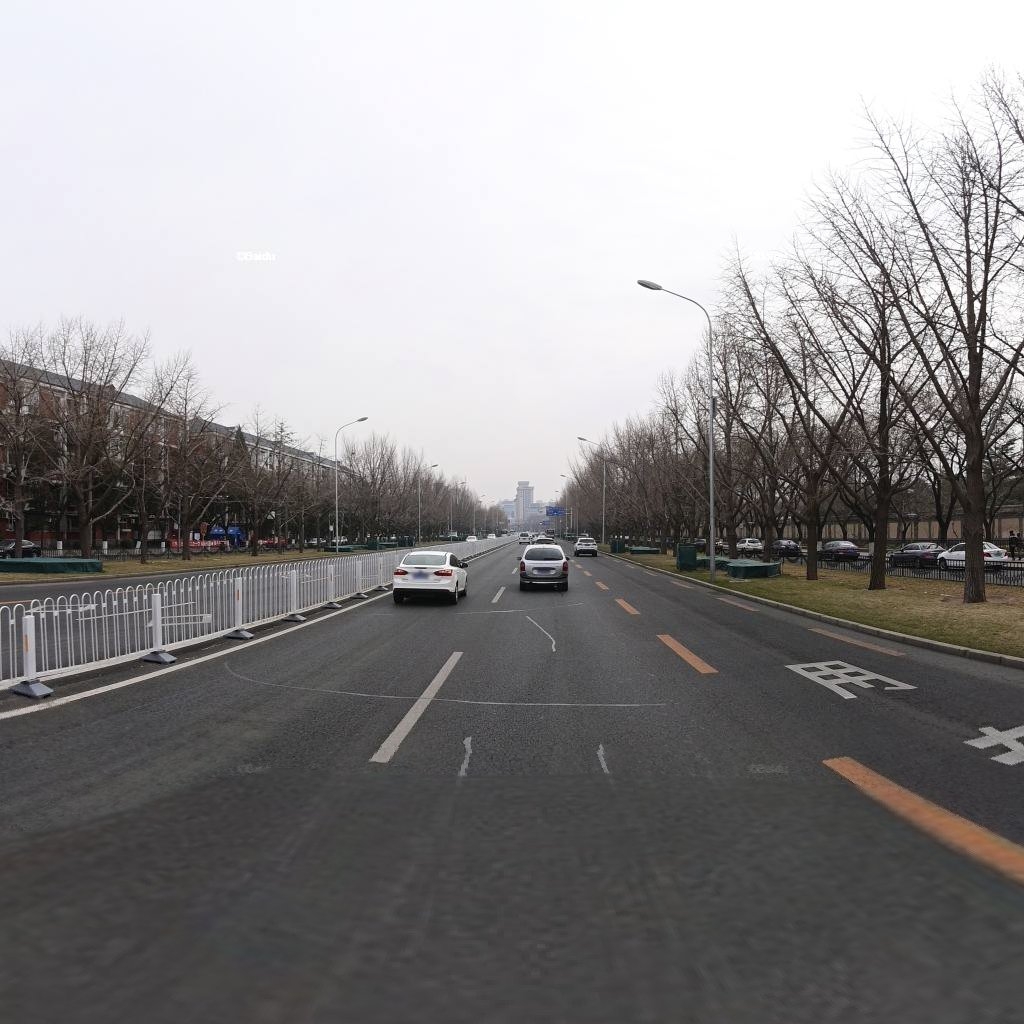
Region: Haidian
Road damage annotations: transverse patch, transverse patch, longitudinal patch, longitudinal patch, longitudinal patch